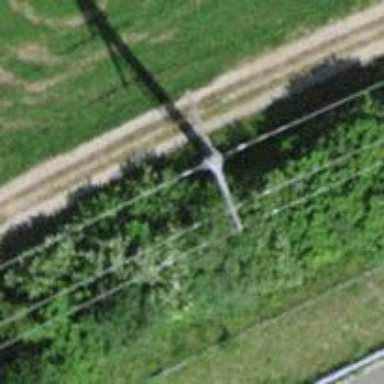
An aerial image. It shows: Concrete power pole.